Brain MRI, t2w sequence, axial 2D slice.
Patient: age 38, sex F, weight 78 kg, height 1.78 m
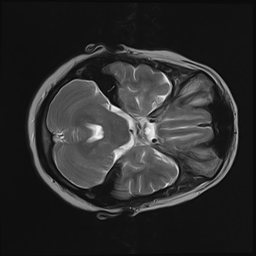